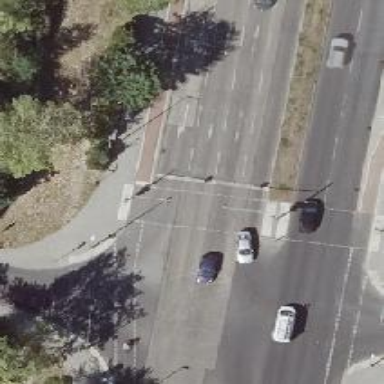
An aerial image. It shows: Road with traffic signals.